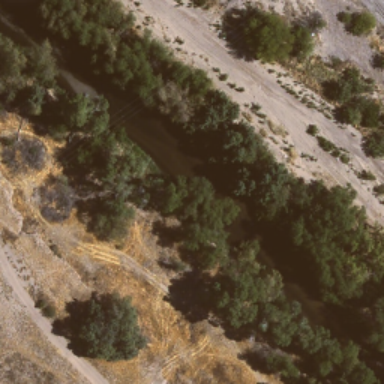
It is a river with some plants on both banks of the river .